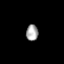
Tissue: prostate
Cell type: Myeloid cells
Senescence score: 0.7201
Nuclear area (px): 191
Mean DAPI intensity: 166.613